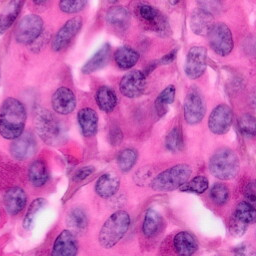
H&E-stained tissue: Pancreatic